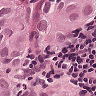
Metastatic tissue present: yes